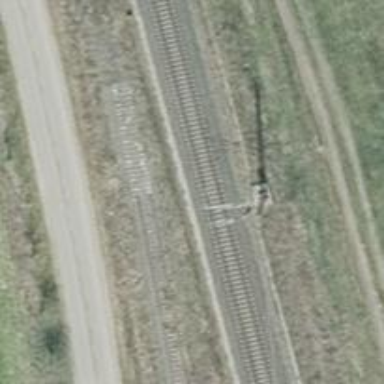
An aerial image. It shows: Milestone along the railway with catenary mast.